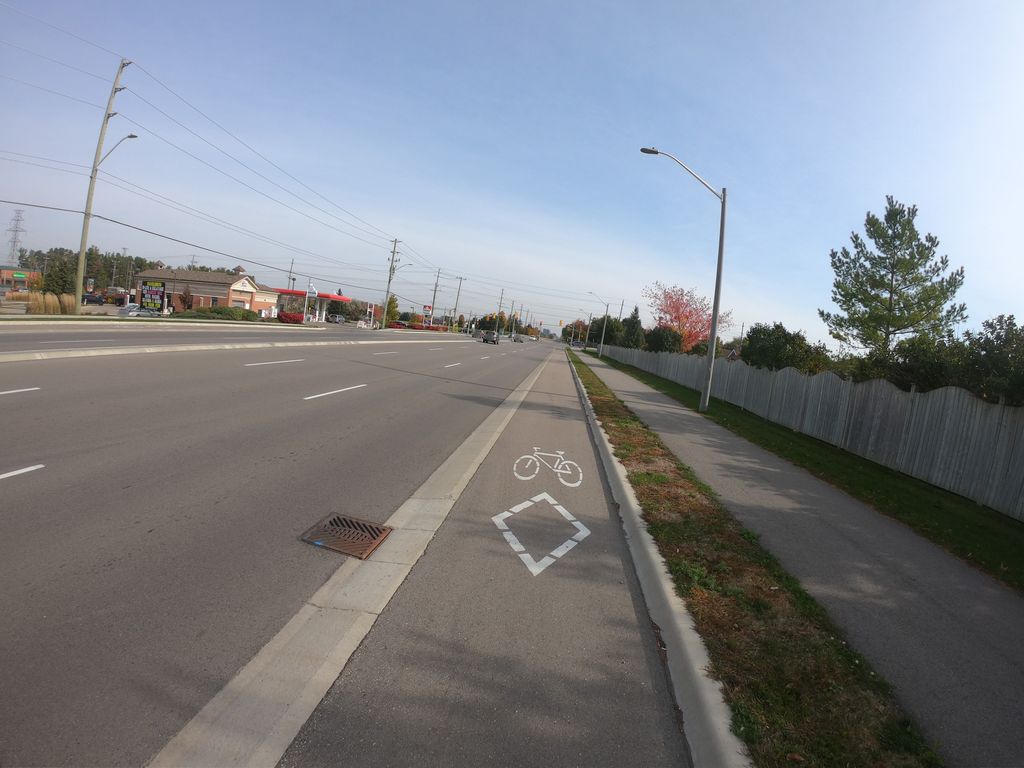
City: kitchener-waterloo